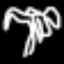
Label: palm tree